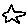
Label: star